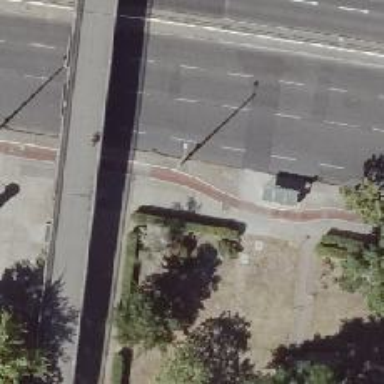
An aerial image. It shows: Concrete path with concrete cycleway and concrete footway.